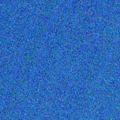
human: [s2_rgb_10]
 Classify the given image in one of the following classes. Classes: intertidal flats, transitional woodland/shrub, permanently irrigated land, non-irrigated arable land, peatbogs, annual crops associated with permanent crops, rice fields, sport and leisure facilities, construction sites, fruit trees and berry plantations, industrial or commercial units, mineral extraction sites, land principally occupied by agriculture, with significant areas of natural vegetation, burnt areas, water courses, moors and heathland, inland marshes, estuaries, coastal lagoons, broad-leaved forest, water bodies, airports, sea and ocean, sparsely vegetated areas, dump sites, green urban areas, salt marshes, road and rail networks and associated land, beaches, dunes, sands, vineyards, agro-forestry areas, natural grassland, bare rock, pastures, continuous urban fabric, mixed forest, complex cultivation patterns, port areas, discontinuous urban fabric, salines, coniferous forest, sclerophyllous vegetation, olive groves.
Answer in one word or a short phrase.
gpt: sea and ocean